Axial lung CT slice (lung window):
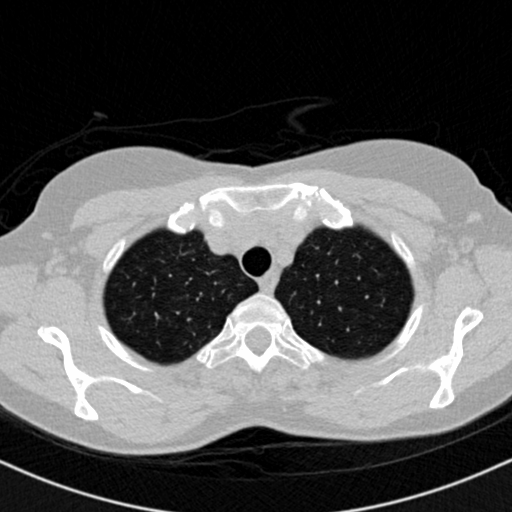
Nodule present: no